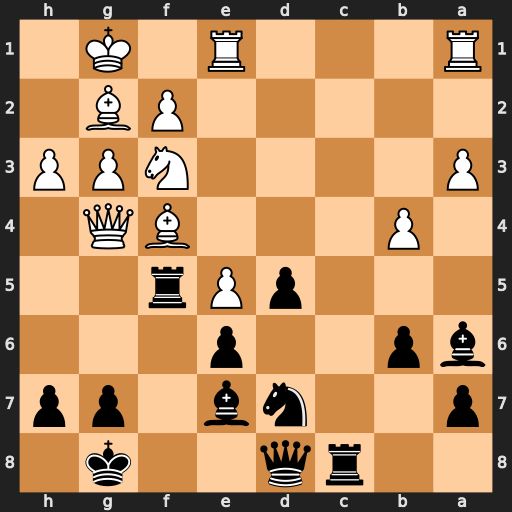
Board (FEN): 2rq2k1/p2nb1pp/bp2p3/3pPr2/1P3BQ1/P4NPP/5PB1/R3R1K1
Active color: b
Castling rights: -
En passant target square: -
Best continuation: h5 Qxf5 exf5